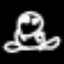
Label: frog